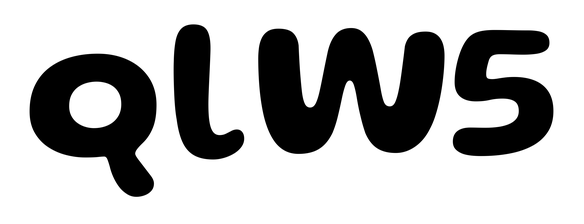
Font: Gluten_SemiBold